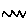
Label: zigzag